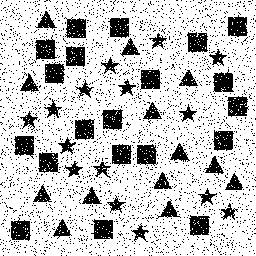
Squares: 20
Triangles: 13
Stars: 15
Total shapes: 48